Field crop: tomato
Growth stage: 2
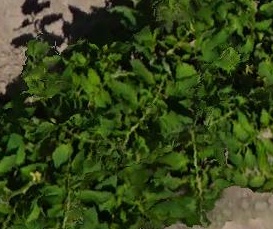
Species: tomato